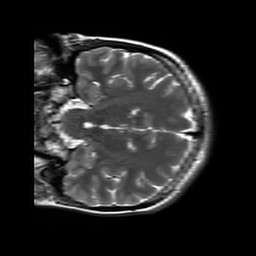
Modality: T2w
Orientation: coronal
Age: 21
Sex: female
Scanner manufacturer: siemens
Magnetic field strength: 3 T
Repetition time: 8.53 s
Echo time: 0.091 s